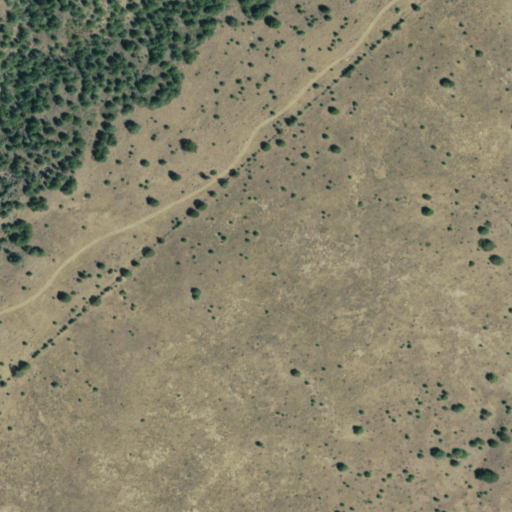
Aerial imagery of mountain in Colorado named Jesus Mesa containing grassland, shrub, and evergreen forest